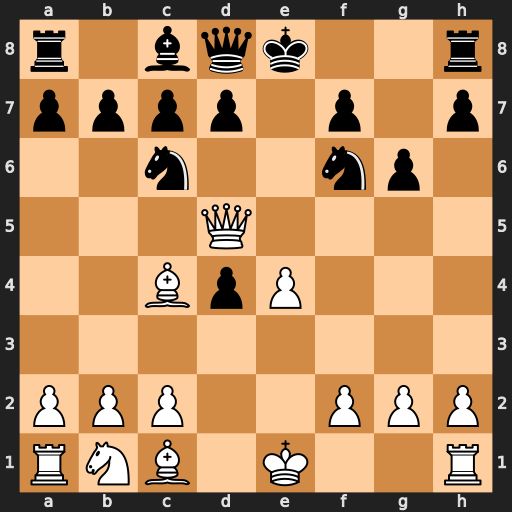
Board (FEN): r1bqk2r/pppp1p1p/2n2np1/3Q4/2BpP3/8/PPP2PPP/RNB1K2R
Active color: w
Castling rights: KQkq
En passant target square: -
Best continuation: Qxf7#